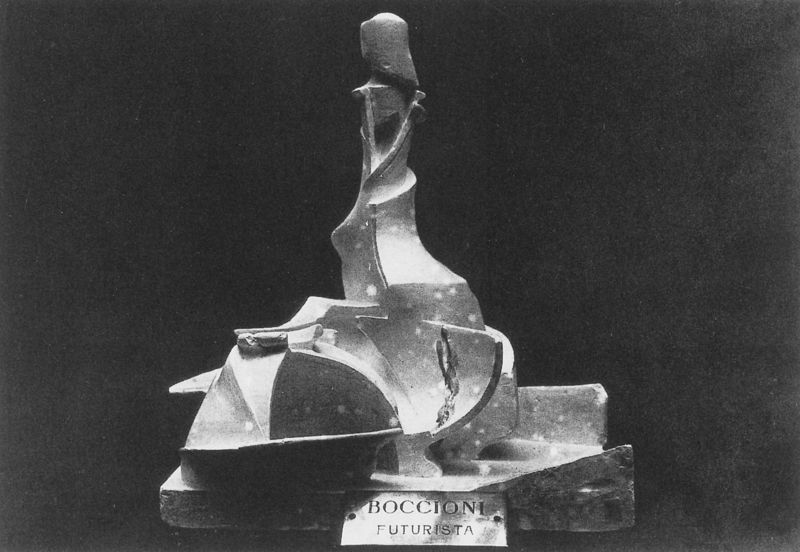
Titel: Entwicklung einer Flasche im Raum (Sviluppo di una bottiglia nello spazio)
Künstler: Umberto Boccioni
Institution: Sao Paulo, Museu de Arte Contemporânea da Universidade
Schlagwörter: hand, kopf, schatten, kubismus, bewegung, frau, kleid, raum, arm, arme, falten, stein, figur, haare, keramik, schalen, skulptur, italien, moderne, abstrakt, formen, schichten, tafel, weib, metall, bronze, plastik, punkte, name, futurismus, gewunden, schwarzweiß, verschlungen, struktur, konkav, madonna, aufstrebend, riss, nieschen, faschismus, boccioni, interpretation, metallisch, zukunft, kunstruktivismus, obzöb, raumgebend